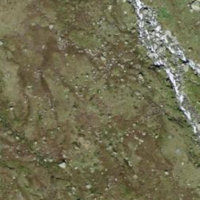
EUNIS habitat code: 26
Species observed at this site:
Corvus corax